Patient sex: M
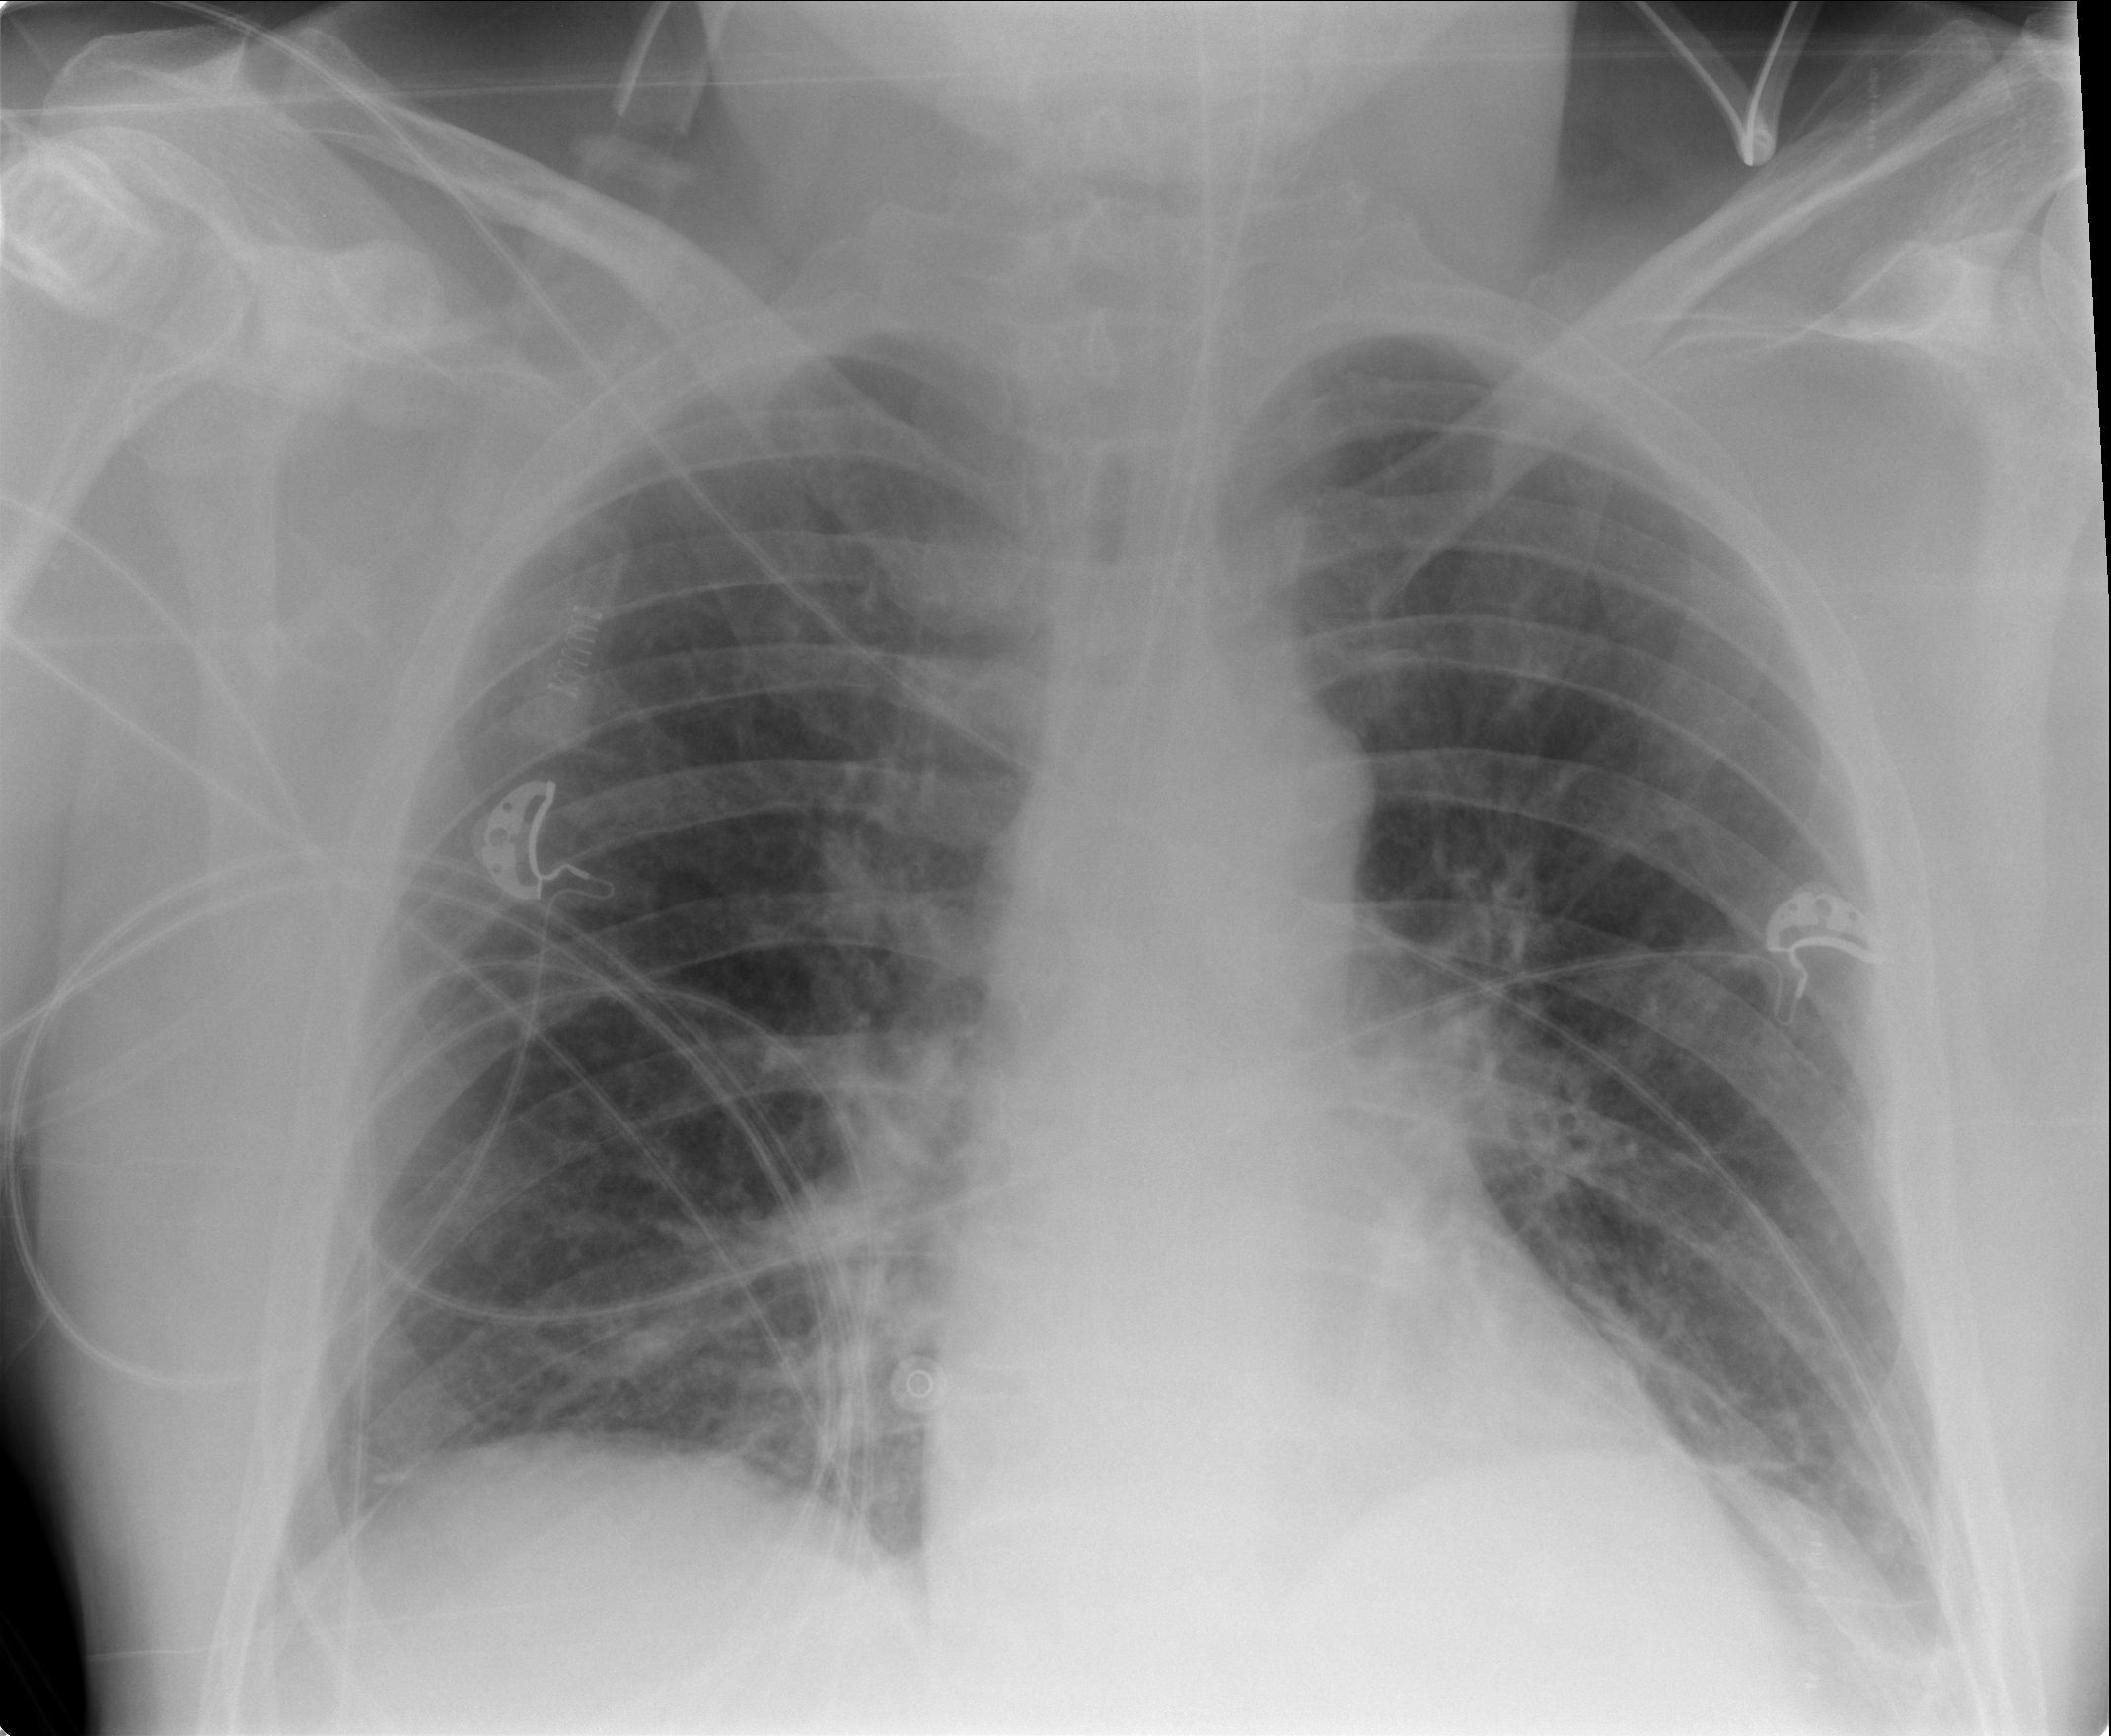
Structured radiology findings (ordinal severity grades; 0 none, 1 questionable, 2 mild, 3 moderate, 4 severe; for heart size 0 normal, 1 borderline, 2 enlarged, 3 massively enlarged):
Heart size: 0
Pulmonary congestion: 0
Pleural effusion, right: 0
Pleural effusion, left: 0
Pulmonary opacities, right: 1
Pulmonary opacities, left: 1
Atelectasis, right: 1
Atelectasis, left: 1